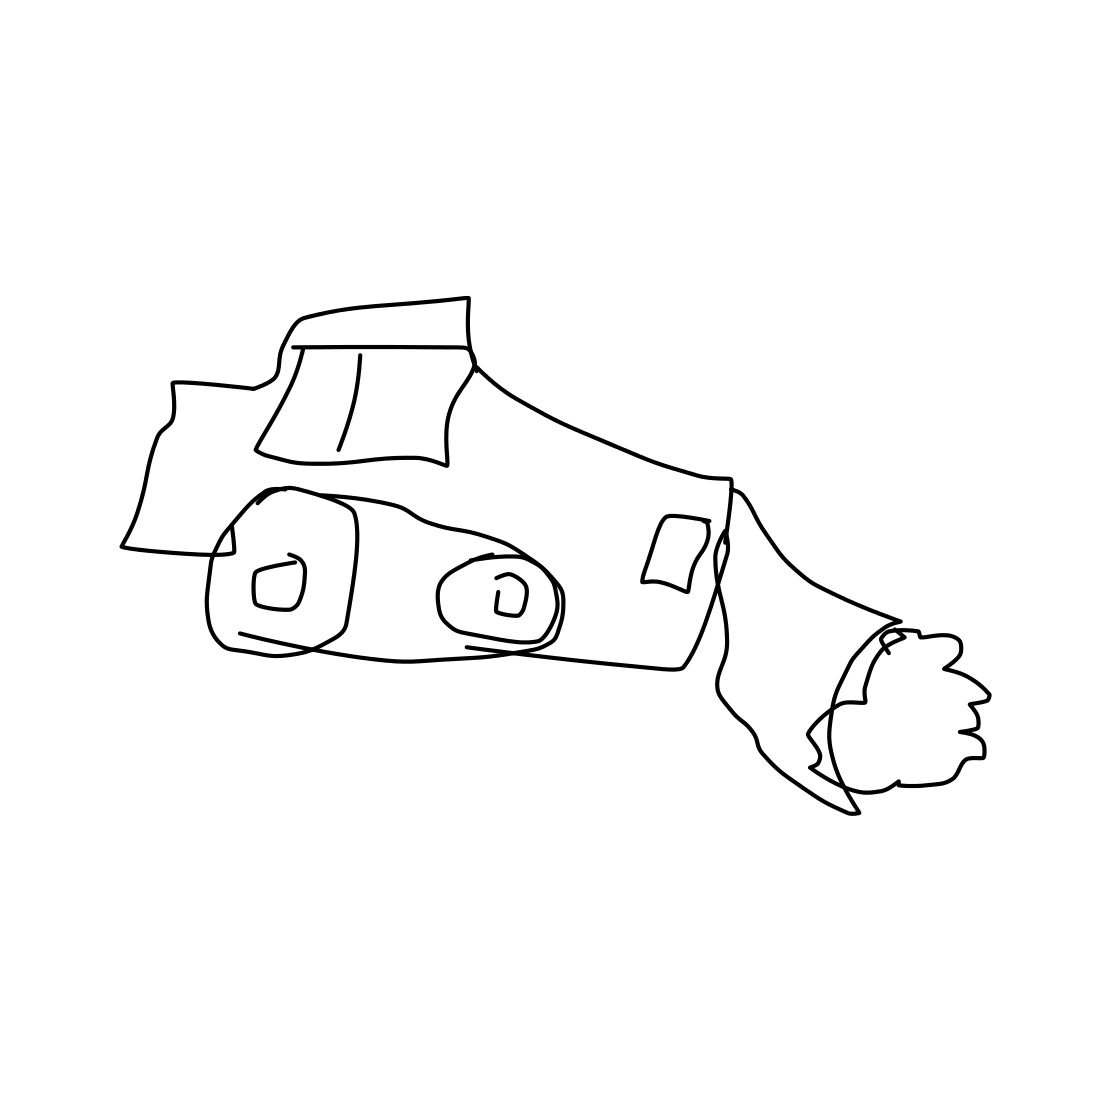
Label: bulldozer